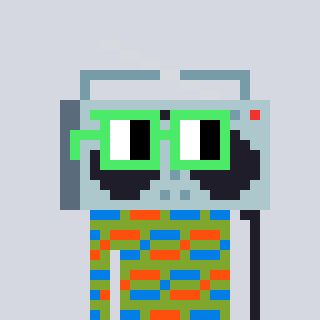
a pixel art character with square light green glasses, a boombox-shaped head and a slimegreen-colored body on a cool background